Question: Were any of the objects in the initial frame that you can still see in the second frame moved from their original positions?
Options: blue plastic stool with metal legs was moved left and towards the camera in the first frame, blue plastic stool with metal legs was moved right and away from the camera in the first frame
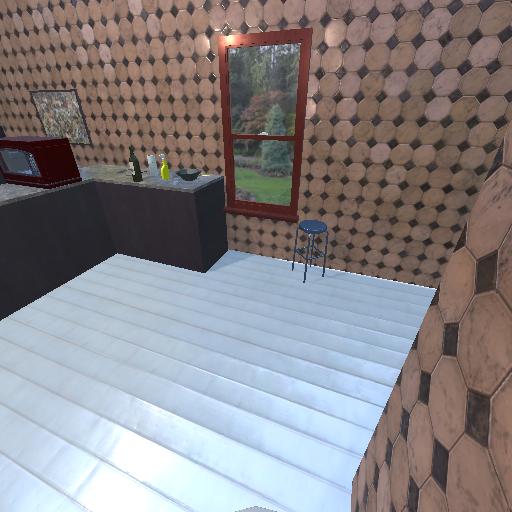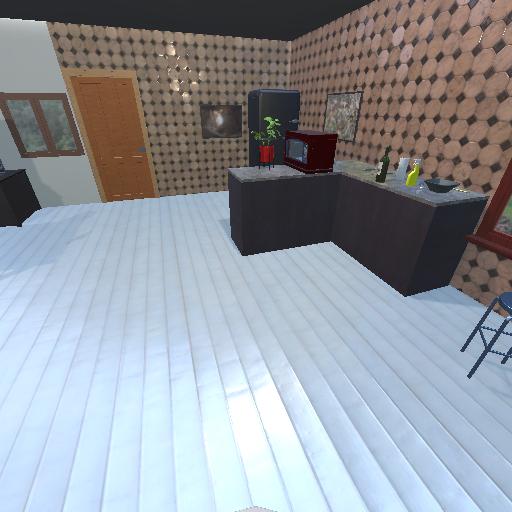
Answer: blue plastic stool with metal legs was moved left and towards the camera in the first frame